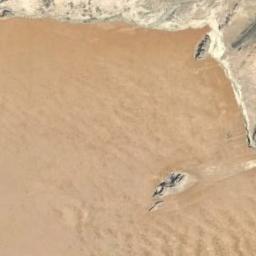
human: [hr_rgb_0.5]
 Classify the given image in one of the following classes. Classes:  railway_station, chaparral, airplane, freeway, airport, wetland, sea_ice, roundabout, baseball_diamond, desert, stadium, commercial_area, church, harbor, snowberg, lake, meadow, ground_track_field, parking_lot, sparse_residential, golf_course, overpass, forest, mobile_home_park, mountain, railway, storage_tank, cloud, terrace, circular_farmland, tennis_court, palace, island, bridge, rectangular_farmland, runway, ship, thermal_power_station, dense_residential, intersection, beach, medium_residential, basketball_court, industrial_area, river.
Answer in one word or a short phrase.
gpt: desert